三年级 · 组合数学
每两个人握一次手。下面有 4 个小朋友, 一共需要握（）次手。在下图中用线连一连。

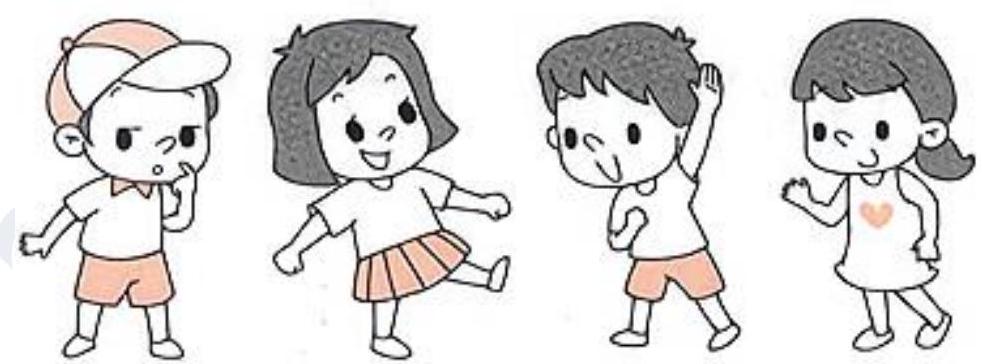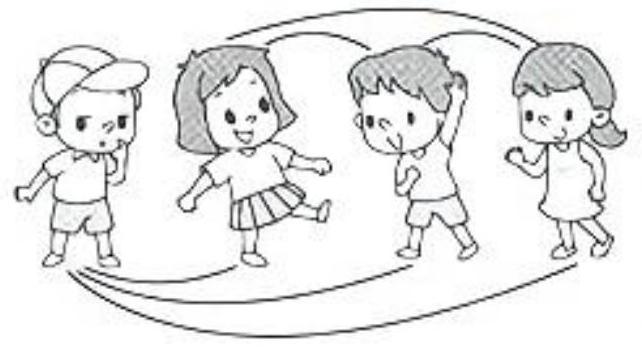
答案: 解6 , 连线见详解

【解析】

【分析】

每两个人握一次手, 给 4 个小朋友从左往右分别标上字母 $A 、 B 、 C 、 D$ 。从 $A$ 开始握, 需要分别与 $B 、 C 、 D$ 握手; $B$ 需要与 $C$ 和 $D$ 握手; $C$ 需要与 $D$ 握手。一共需要握 6 次手。

【详解】

一共需要握 6 次手。

本题考查搭配问题, 可以采用枚举法。要注意按一定的顺序, 才能做到不重不漏。